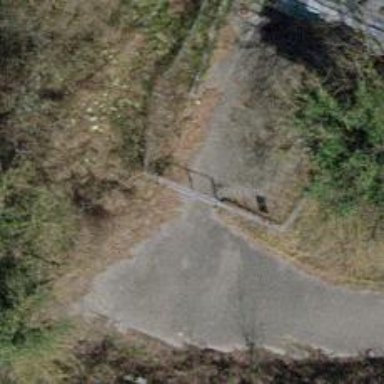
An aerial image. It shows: Gate.